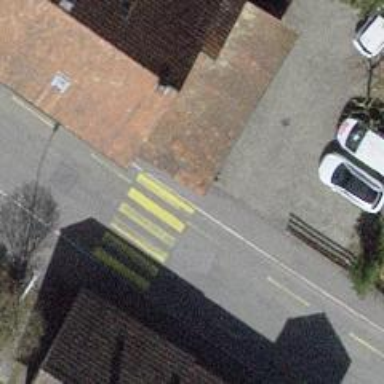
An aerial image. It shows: Zebra crossing on the road.